Question: I've got an '<input>'-element. I'd like to precede it with a search-icon using the :before selector including a SVG-font I created.
'''
.icon-search:before {
content: "
109";
text-indent: -2em;
}
'''
My problem is that the pseudo-selector ':before'doesn't seem to work with '<input>'
This is how I want it to look once I'm done.

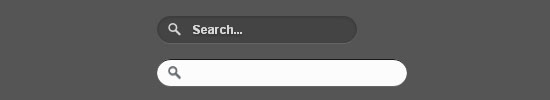
Answer: The before/after pseudo element is contained inside the element but input can't have that, so you have to use another selector like span or div. This is an implementation similar to what bootstrap does...
<URL>
HTML:
'''
<div class="wrapper">
<div class="inputgroup"> <span class="innericon searchicon"></span>
<input type="text" class="search" placeholder="search..." />
</div>
</div>
'''
CSS:
'''
body {
color: gray;
}
.wrapper {
margin: 20px auto;
width: 40%;
}
* {
box-sizing: border-box;
}
.inputgroup {
position:relative;
display: inline-block;
height: 30px;
line-height: 30px;
vertical-align: middle;
}
.search {
border-radius: 8px;
height: 30px;
line-height: 30px;
padding: 3px 6px 3px 32px;
border: none;
font-size: 13px;
display: inline-block;
vertical-align: middle;
border: 1px solid #CCC;
box-shadow: 0px 1px 1px rgba(0, 0, 0, 0.075) inset;
}
.inputgroup .innericon {
position: absolute;
top: 4px;
left: 8px;
z-index: 2;
display: block;
text-align: center;
pointer-events: none;
}
.searchicon:before {
content: "
109";
}
'''